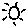
Label: sun